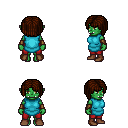
a pixel art fantasy rpg character, female body template, orc, green skin, teal tunic, red pants, brown pageboy hairstyle, leather bracers, brown shoes, four views (front, back, left, right), 2x2 character sprite sheet, small pixel art, hard edges, no anti-aliasing